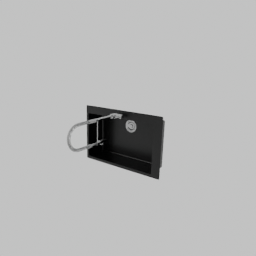
Label: appliances